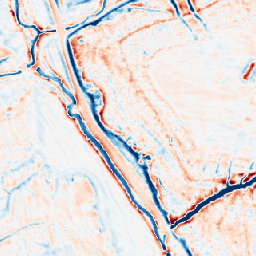
Category: edge_preserving
Decomposition family: bilateral
Decomposition parameters: d: 15
sigma_color: 150
sigma_space: 100
Upsampling method: nearest
Upsampling parameters: scale: 8
Upsampling scale: 8